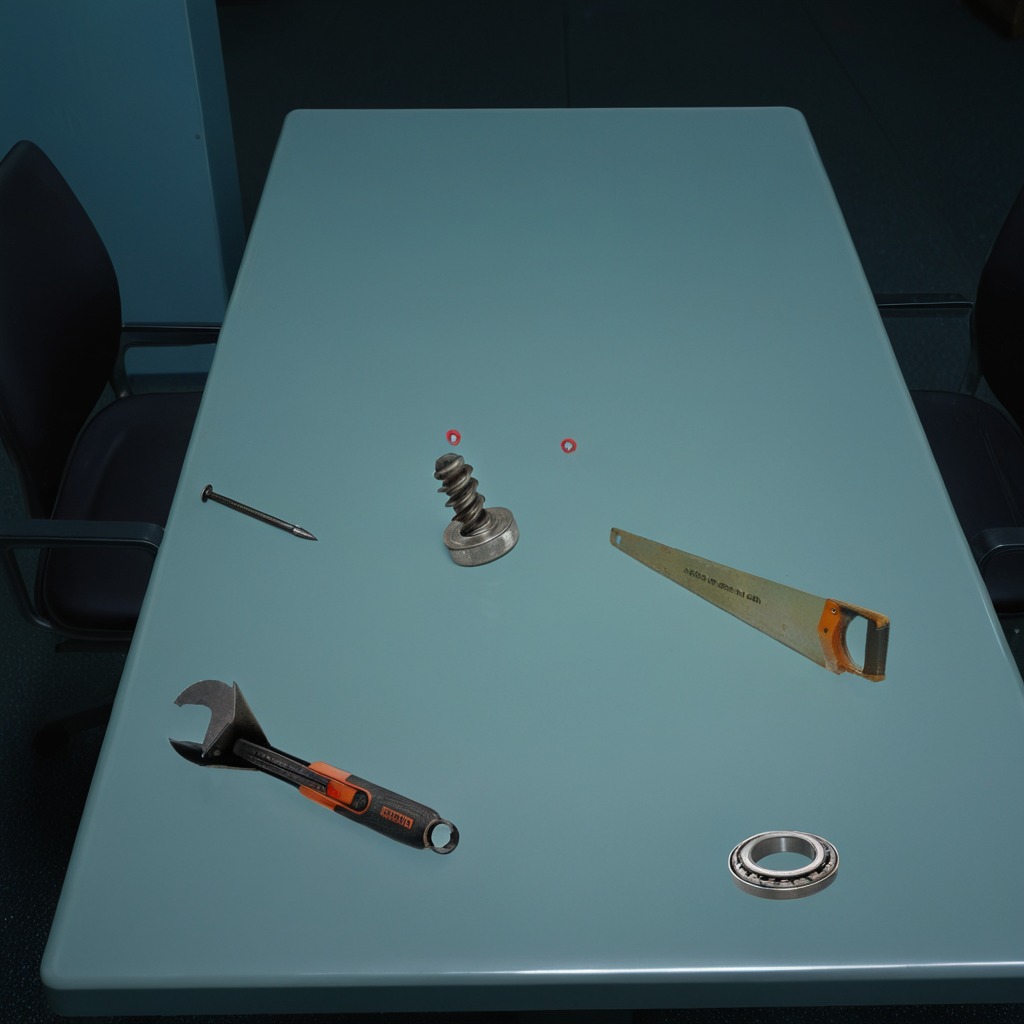
A ball bearing, a machine screw, an iron nail, a saw, and a wrench are lying on a clean empty table in a railway signal maintenance room.